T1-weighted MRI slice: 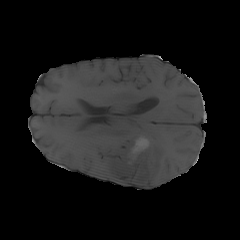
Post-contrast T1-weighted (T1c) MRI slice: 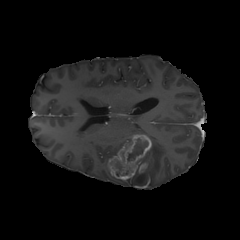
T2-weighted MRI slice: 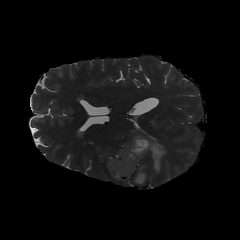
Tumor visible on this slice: yes